Question: Where to configure icon for any application when metro desktop is in Semantic Zoom as shown below:

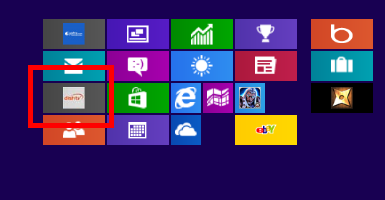
Answer: You need to set the "Small Logo" for your project, which is a 30x30 pixel image.
In Visual Studio, open up the Package.appxmanifest and it's the third option in the Tile section which you need to set.